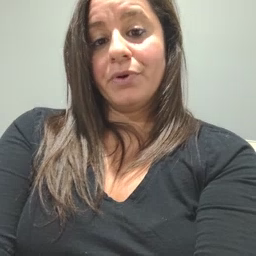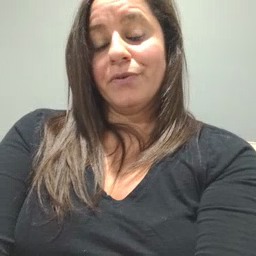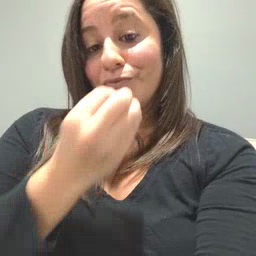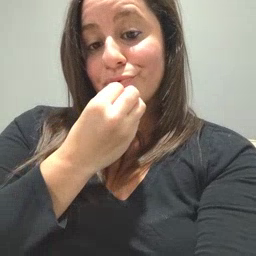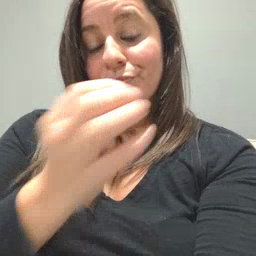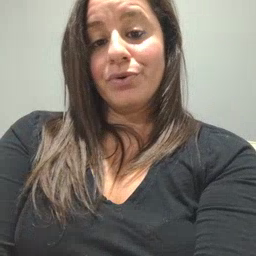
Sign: food